Aerial crown-view tile of a tropical tree (Barro Colorado Island, Panama), acquired 20240716:
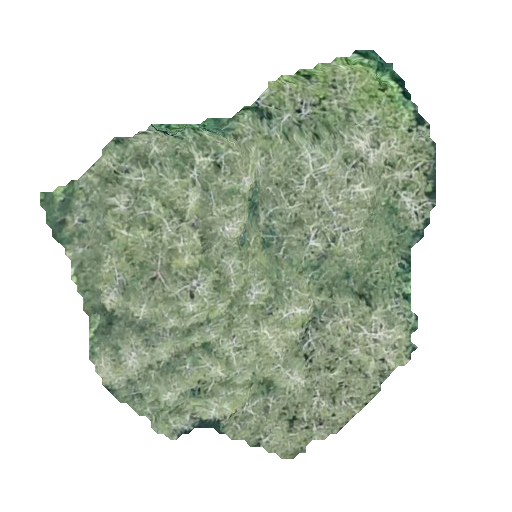
Species: Virola surinamensis
GBIF accepted scientific name: Virola surinamensis
Crown area: 170.433 m²